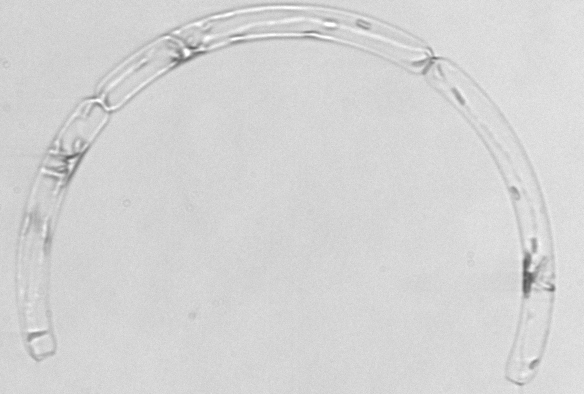
Label: Guinardia_striata